Modality: planning_CT
Slice 50 of 107
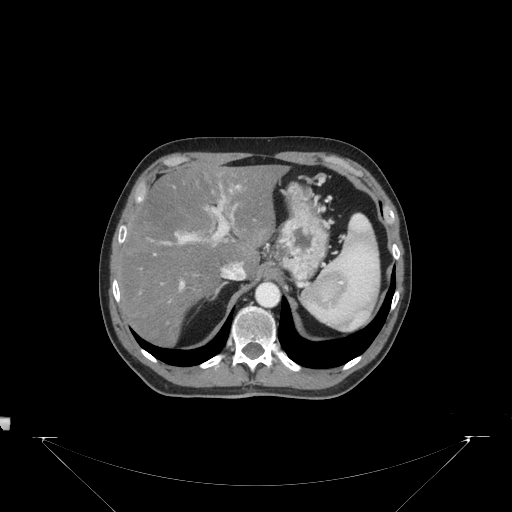